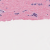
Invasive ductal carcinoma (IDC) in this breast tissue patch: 1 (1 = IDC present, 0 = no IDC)